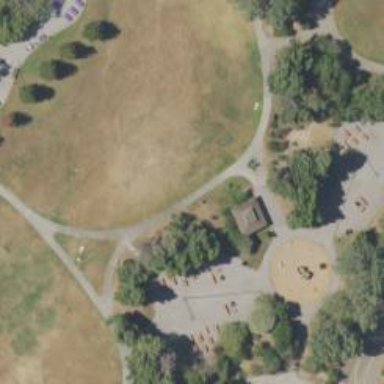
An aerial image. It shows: Picnic site equipped with barbecue grill.